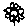
Label: flower